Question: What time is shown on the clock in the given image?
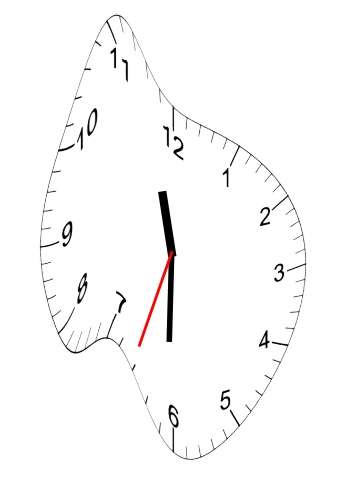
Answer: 11:30:33